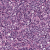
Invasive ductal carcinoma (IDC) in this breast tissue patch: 1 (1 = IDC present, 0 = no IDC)